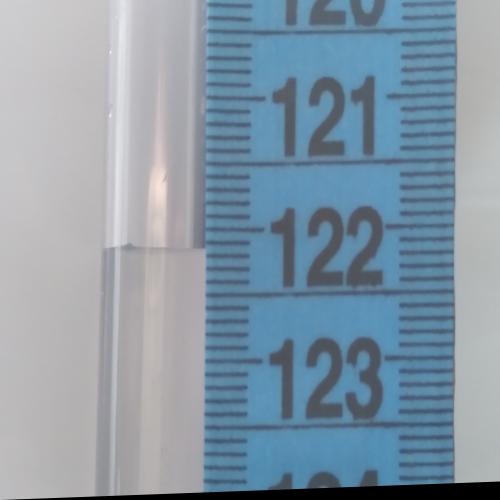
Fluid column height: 122.1 cm